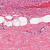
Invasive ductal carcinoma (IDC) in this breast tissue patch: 0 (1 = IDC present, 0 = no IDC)